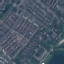
Label: Residential